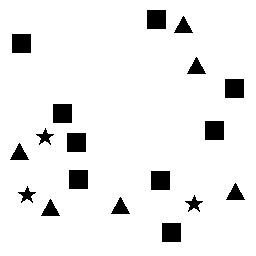
Squares: 9
Triangles: 6
Stars: 3
Total shapes: 18